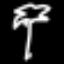
Label: palm tree